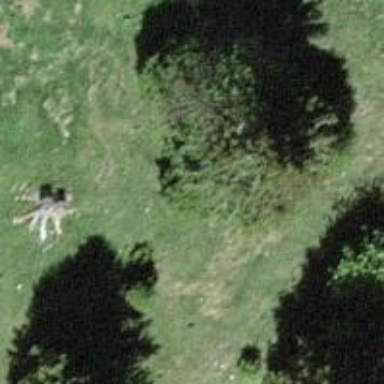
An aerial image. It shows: Needle-leaved tree in nature.